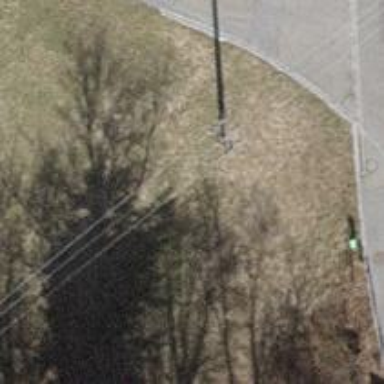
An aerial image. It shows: Power pole.